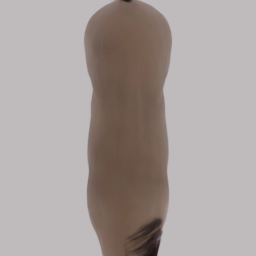
Label: animals